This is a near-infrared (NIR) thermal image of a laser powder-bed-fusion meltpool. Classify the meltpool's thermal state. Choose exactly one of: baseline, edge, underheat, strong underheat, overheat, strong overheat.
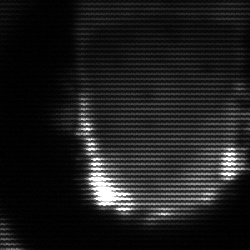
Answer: baseline